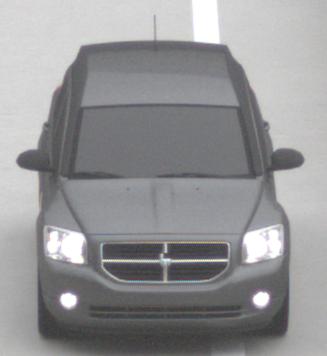
Make: Dodge
Model: Caliber 1.8
Detailed model: Caliber
Model produced from: 2006/06
Model produced until: 2009/03
Doors: 5
Color: gray
Road condition: dry road
Daytime: midday
Contrast: low contrast